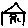
Label: house